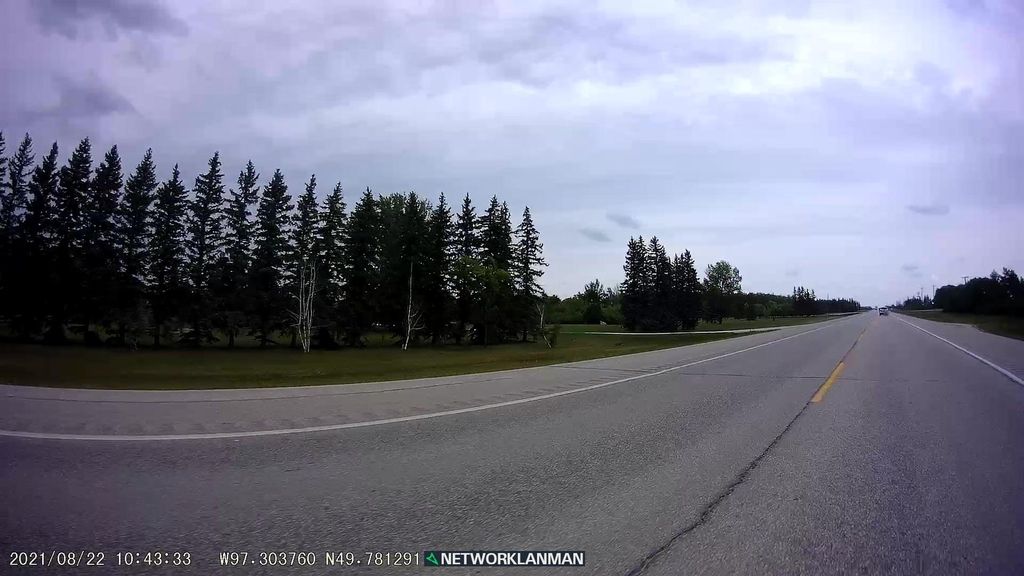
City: winnipeg